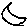
Label: moon